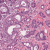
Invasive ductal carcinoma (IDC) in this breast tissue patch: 1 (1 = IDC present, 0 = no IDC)